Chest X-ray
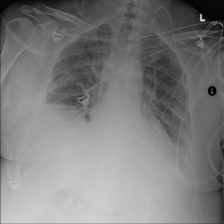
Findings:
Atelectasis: negative
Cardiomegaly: negative
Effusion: positive
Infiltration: positive
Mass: negative
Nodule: negative
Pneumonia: negative
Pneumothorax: negative
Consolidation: negative
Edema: negative
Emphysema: negative
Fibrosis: negative
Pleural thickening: negative
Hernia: negative